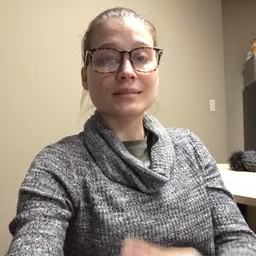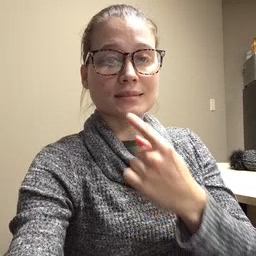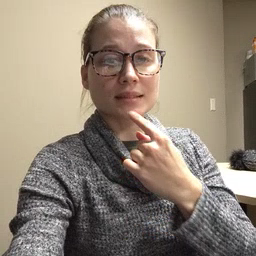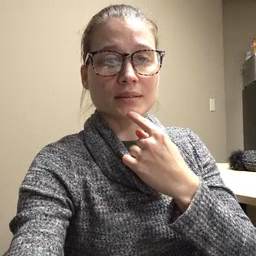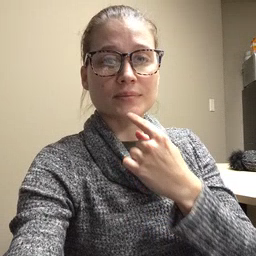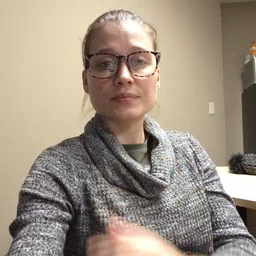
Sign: say